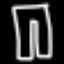
Label: pants